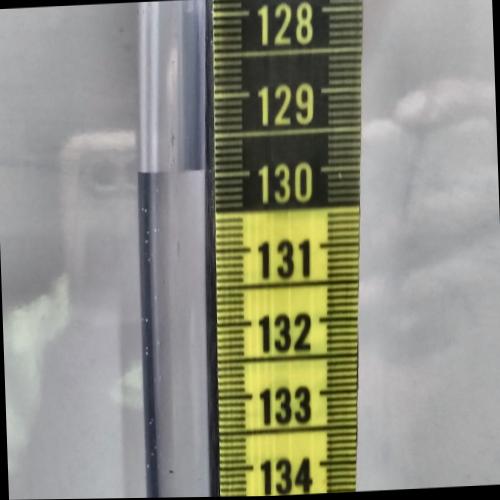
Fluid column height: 129.9 cm